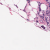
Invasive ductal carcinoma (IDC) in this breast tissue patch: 1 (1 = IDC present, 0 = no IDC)